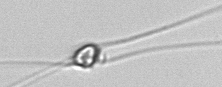
Label: Chaetoceros_danicus